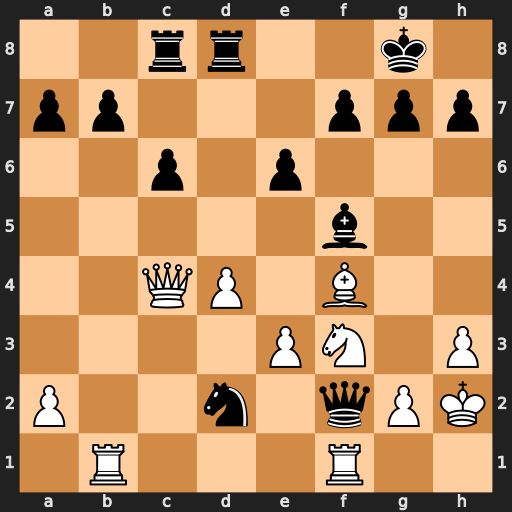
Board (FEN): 2rr2k1/pp3ppp/2p1p3/5b2/2QP1B2/4PN1P/P2n1qPK/1R3R2
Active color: w
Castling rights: -
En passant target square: -
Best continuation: Nxd2 Qxd2 e4 Qxd4 Qxd4 Rxd4 exf5